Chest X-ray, PA view. Patient: 22 years old, sex F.
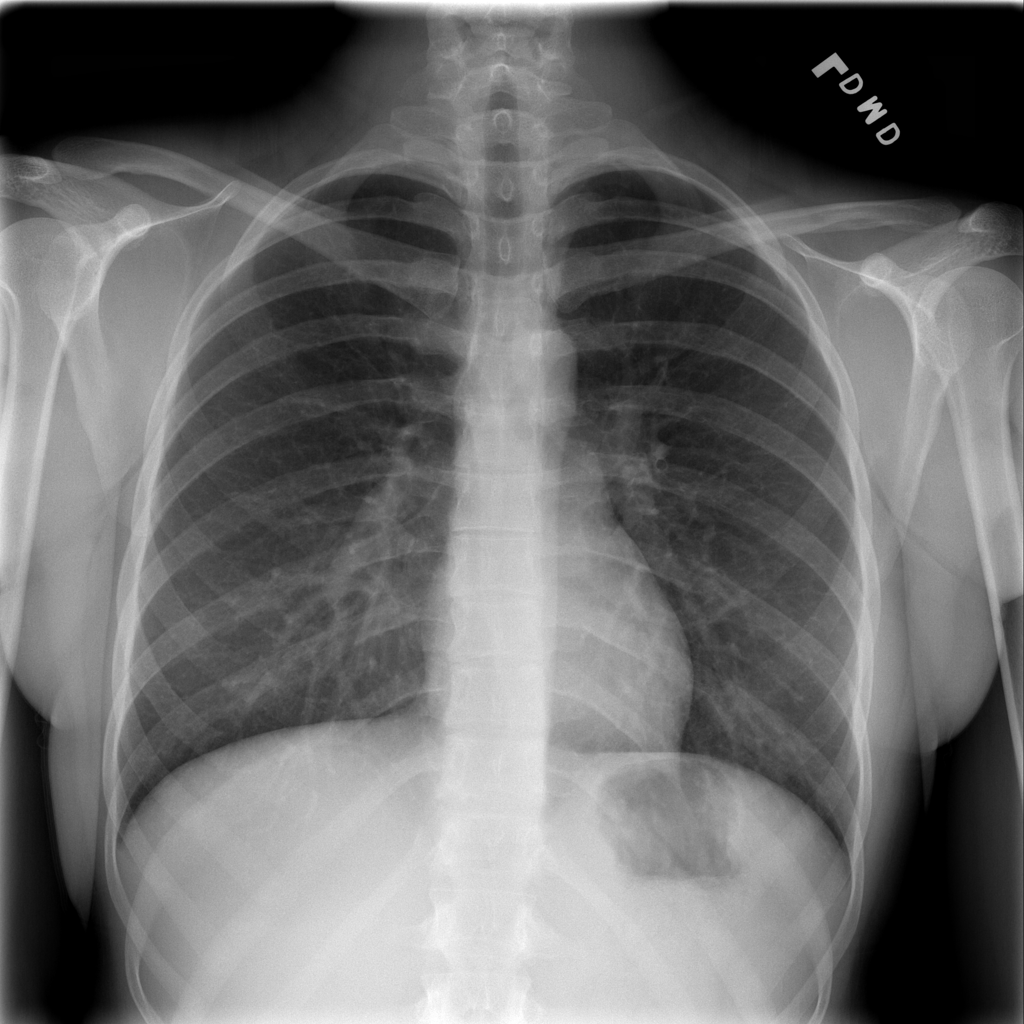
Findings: No Finding